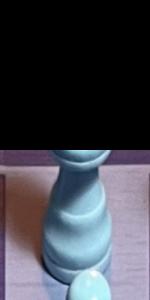
Label: Queen_White